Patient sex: M
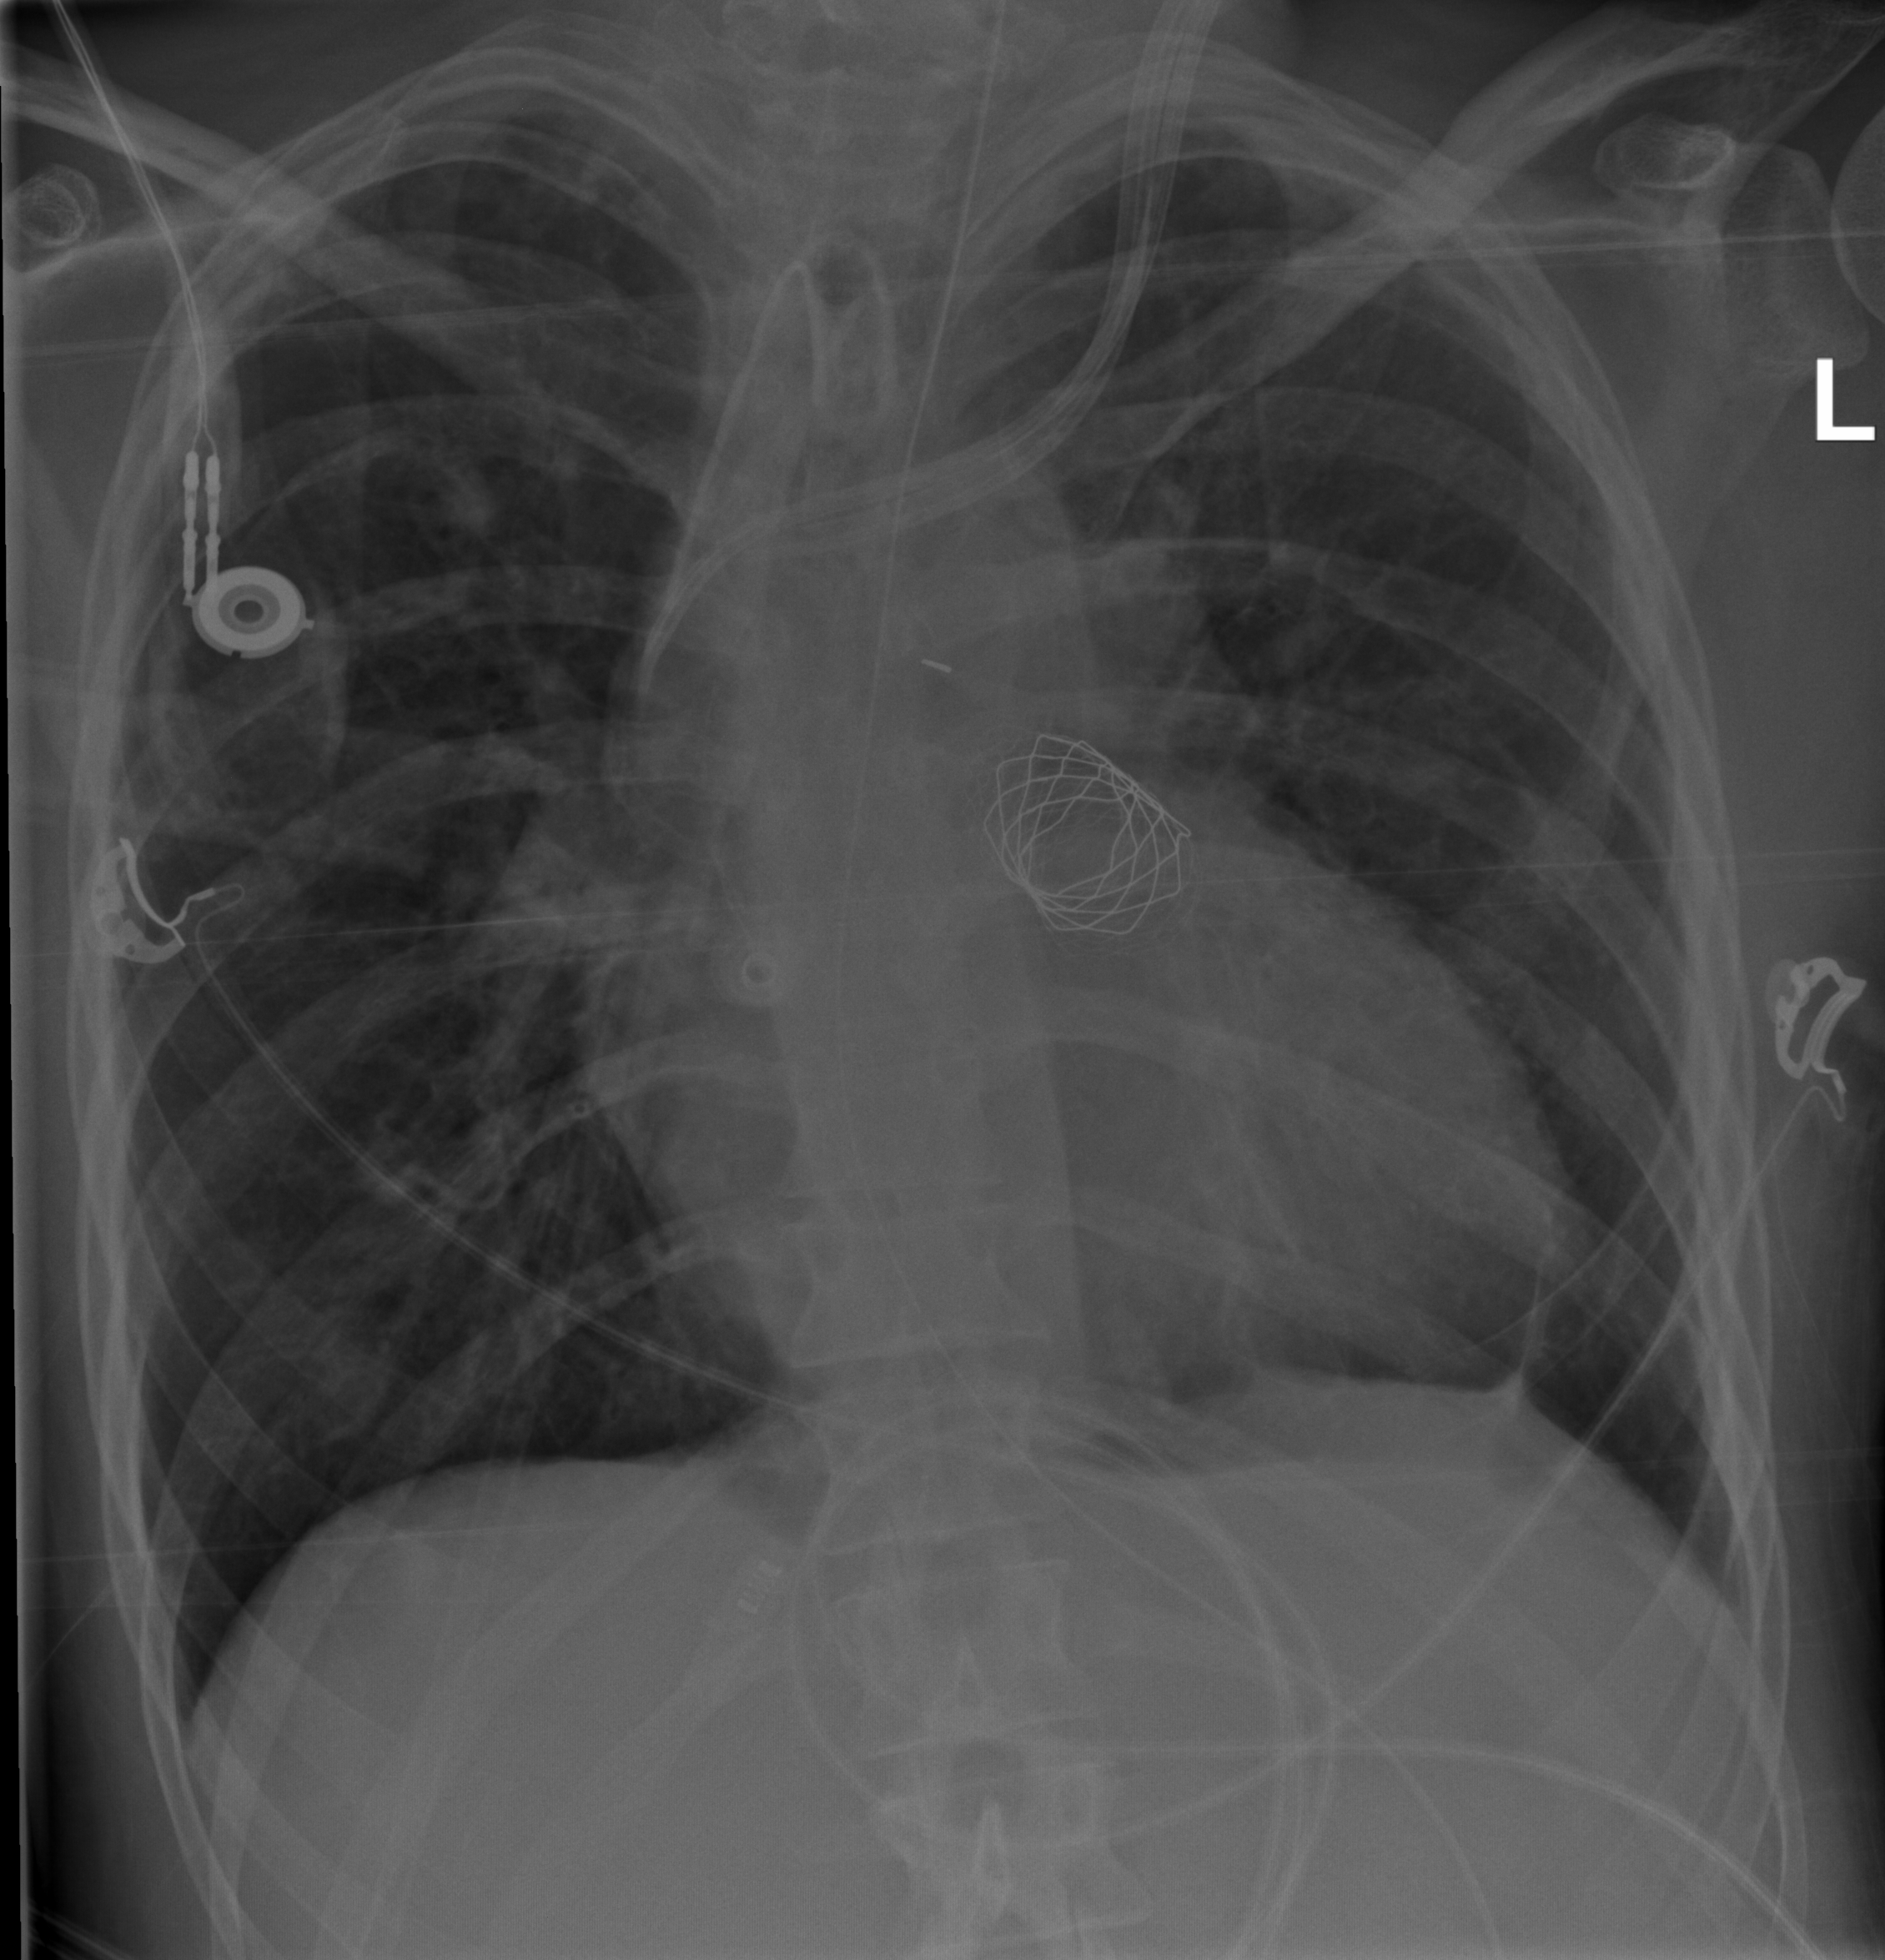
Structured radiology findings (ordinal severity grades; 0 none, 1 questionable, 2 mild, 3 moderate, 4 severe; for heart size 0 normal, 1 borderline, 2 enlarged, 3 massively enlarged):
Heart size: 1
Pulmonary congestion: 0
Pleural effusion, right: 0
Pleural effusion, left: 0
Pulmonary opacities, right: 0
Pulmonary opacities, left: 0
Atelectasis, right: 0
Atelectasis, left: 1